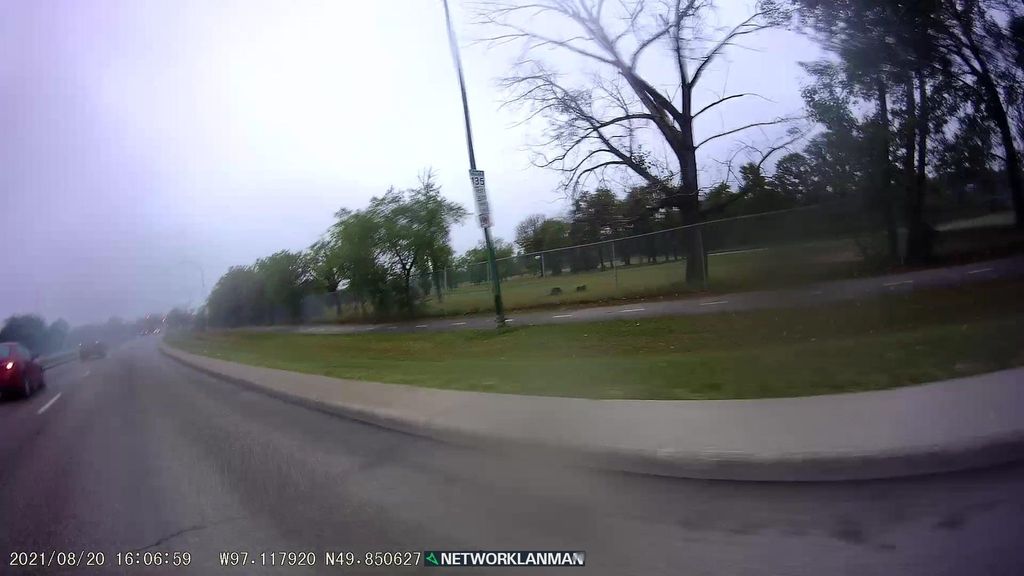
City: winnipeg